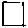
Label: square